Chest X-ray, AP view. Patient: 76 years old, sex M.
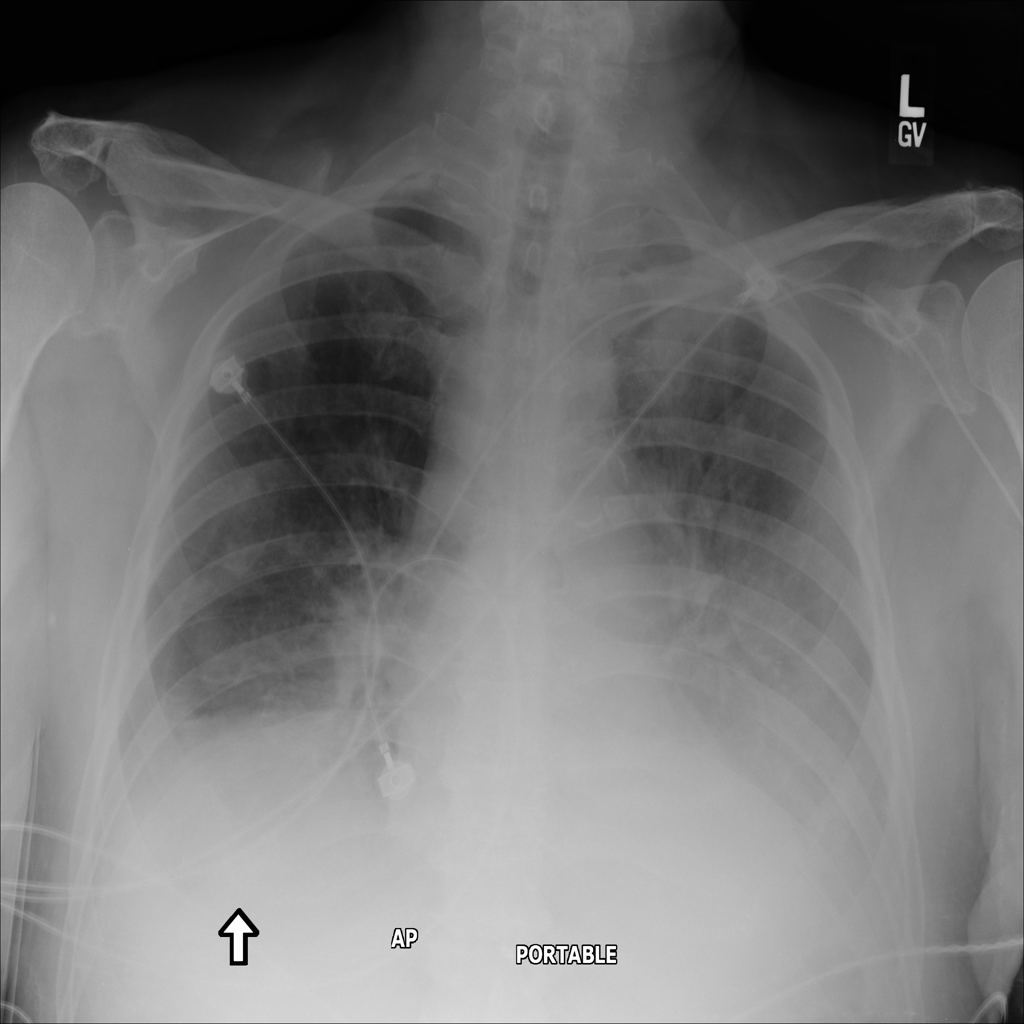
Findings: Consolidation